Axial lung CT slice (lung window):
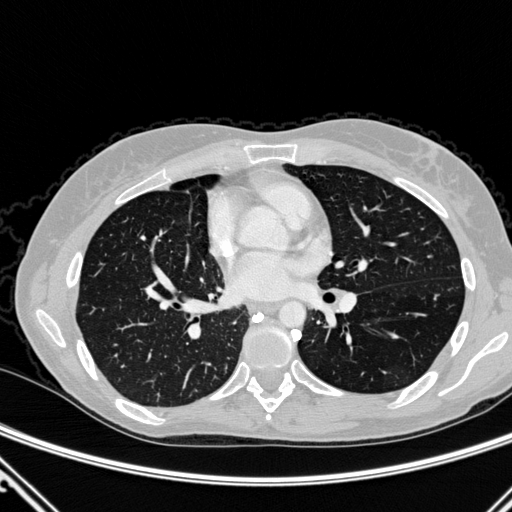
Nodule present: no